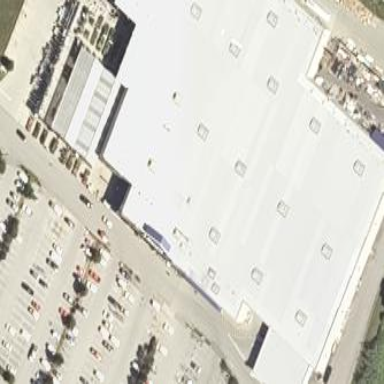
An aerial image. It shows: Commercial building.